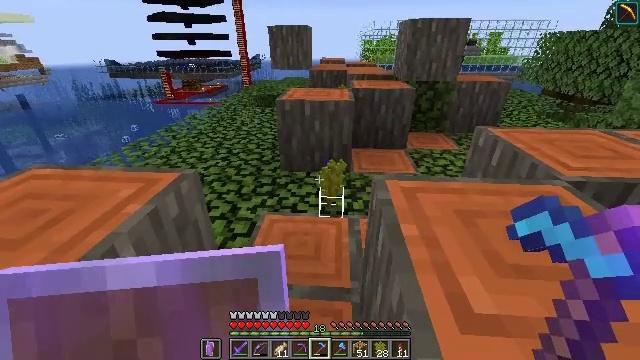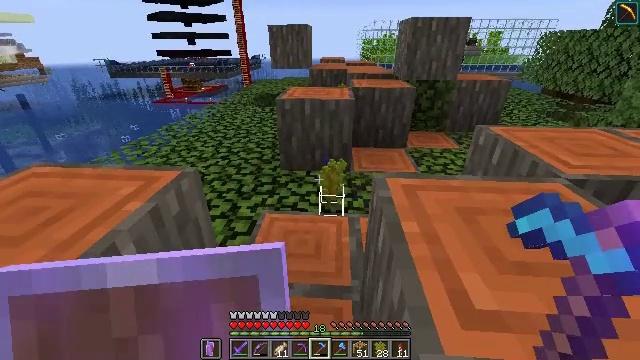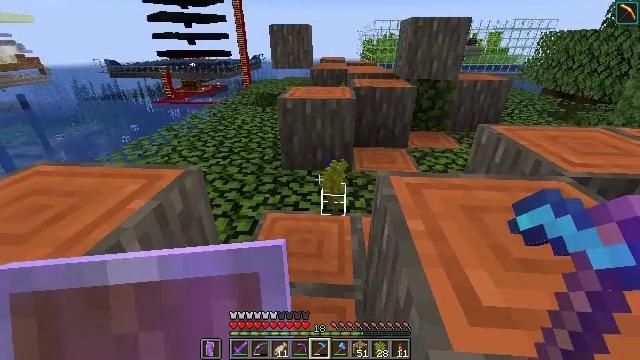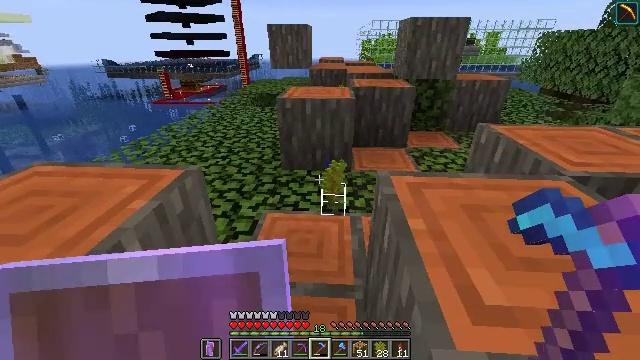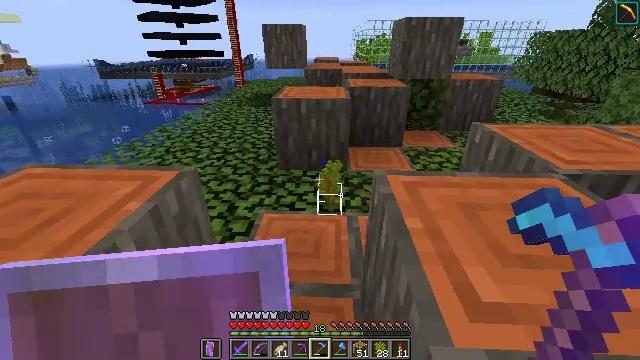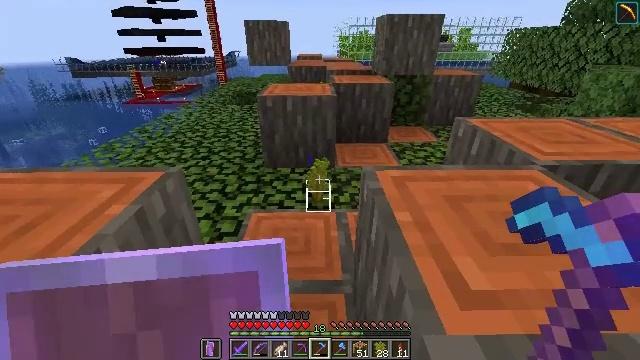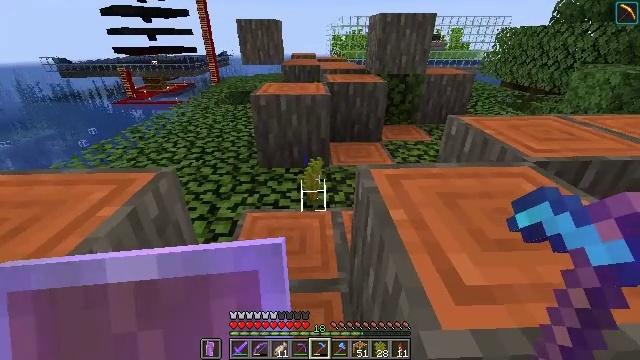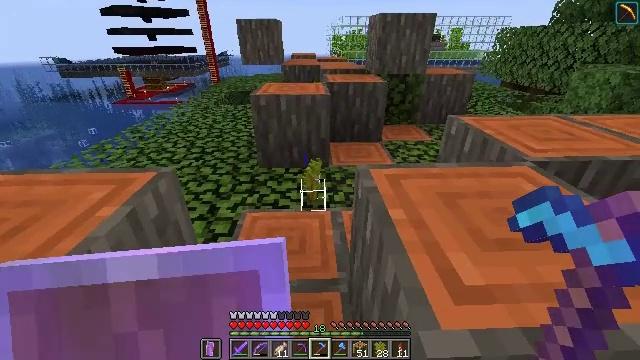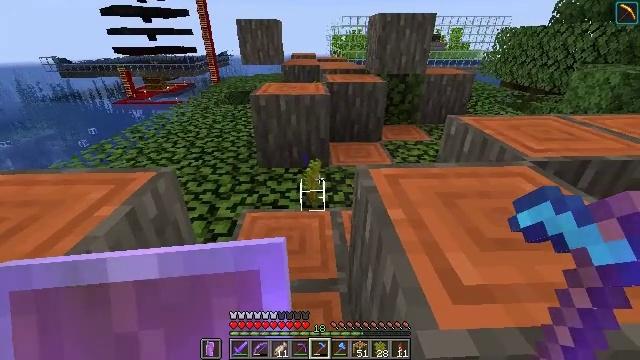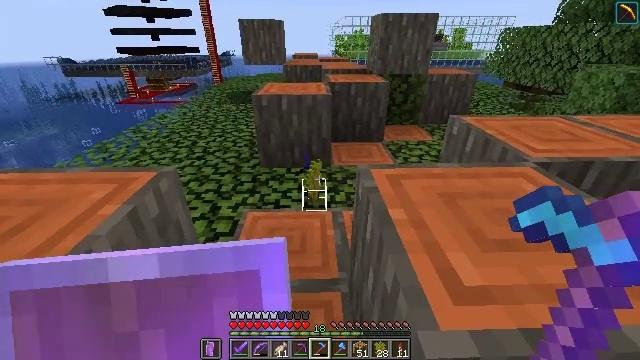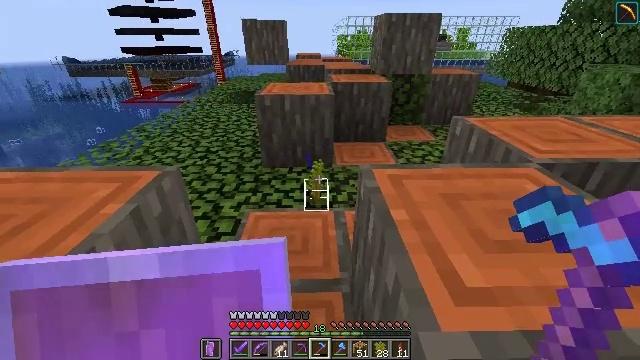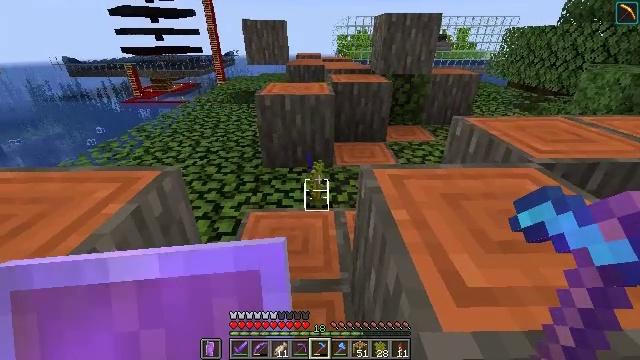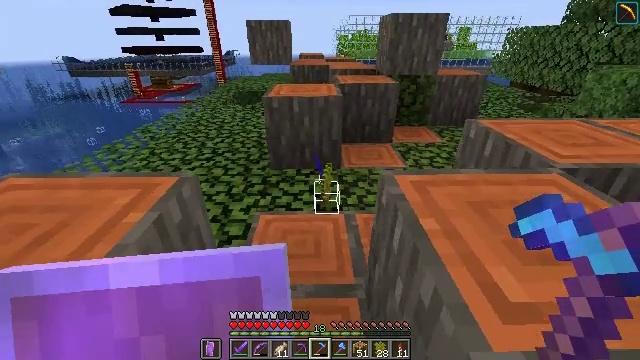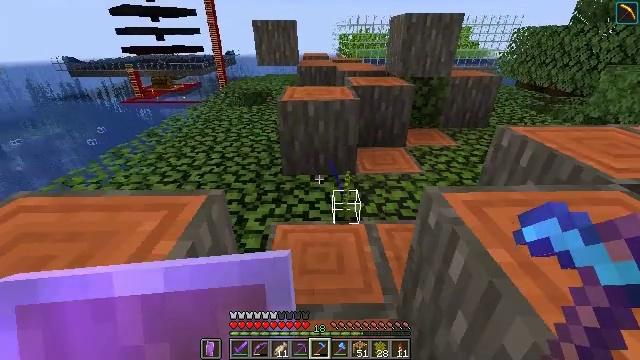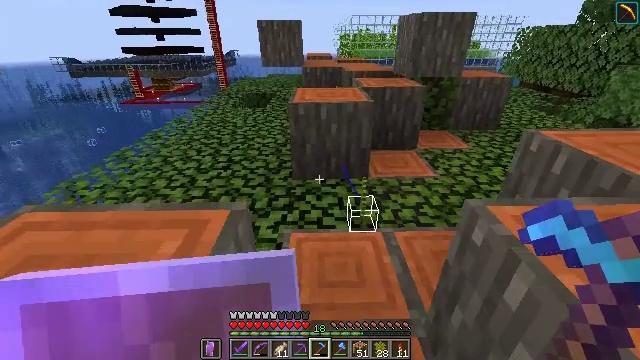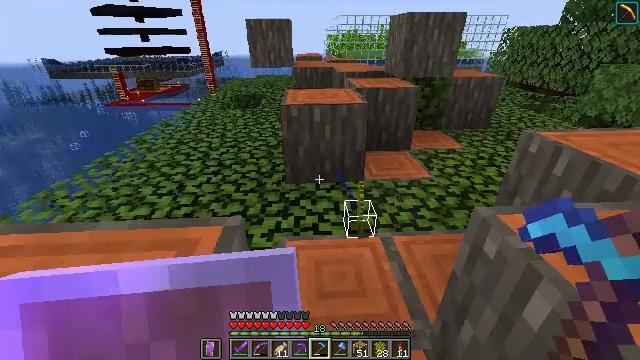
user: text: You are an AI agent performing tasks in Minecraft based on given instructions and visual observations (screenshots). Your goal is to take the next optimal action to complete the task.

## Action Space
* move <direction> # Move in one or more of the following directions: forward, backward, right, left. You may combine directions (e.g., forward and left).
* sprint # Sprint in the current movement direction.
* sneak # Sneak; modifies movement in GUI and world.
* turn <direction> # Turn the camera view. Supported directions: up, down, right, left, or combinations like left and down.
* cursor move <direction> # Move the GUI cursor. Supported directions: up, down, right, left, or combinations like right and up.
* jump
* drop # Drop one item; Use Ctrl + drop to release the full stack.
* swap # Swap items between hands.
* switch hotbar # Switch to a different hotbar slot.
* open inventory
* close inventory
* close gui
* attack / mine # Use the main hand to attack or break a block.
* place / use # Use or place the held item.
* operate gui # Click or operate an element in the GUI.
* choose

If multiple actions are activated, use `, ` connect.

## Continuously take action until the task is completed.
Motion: motion action
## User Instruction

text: Mine acacia leaves from the tree.
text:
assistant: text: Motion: move forward
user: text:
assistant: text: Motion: move forward
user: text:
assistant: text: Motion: move forward
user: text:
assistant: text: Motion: move forward, turn right
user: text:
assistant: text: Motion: move forward, turn right
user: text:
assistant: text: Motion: move forward, turn right
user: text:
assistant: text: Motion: move forward
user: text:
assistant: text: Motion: move forward
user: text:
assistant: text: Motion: move forward
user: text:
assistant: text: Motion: move forward
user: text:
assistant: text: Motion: move forward and move left
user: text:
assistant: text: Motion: move forward and move left
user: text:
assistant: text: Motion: move forward and move left
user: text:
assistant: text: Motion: move forward and move left
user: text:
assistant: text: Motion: move forward and move left, turn right
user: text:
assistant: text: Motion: move forward, turn right
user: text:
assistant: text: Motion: move forward, turn right
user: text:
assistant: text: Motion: move forward, turn right
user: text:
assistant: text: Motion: move forward, turn right
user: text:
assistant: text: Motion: move forward and move right, turn right
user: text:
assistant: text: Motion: move forward and move right
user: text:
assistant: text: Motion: move forward and move right
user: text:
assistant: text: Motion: move forward and move right, turn left
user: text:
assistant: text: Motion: move forward and move right
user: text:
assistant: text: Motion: move forward and move right
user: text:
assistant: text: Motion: move forward
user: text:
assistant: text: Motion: move forward
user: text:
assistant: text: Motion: move forward
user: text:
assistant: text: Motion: move forward
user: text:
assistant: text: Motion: move forward